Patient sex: M
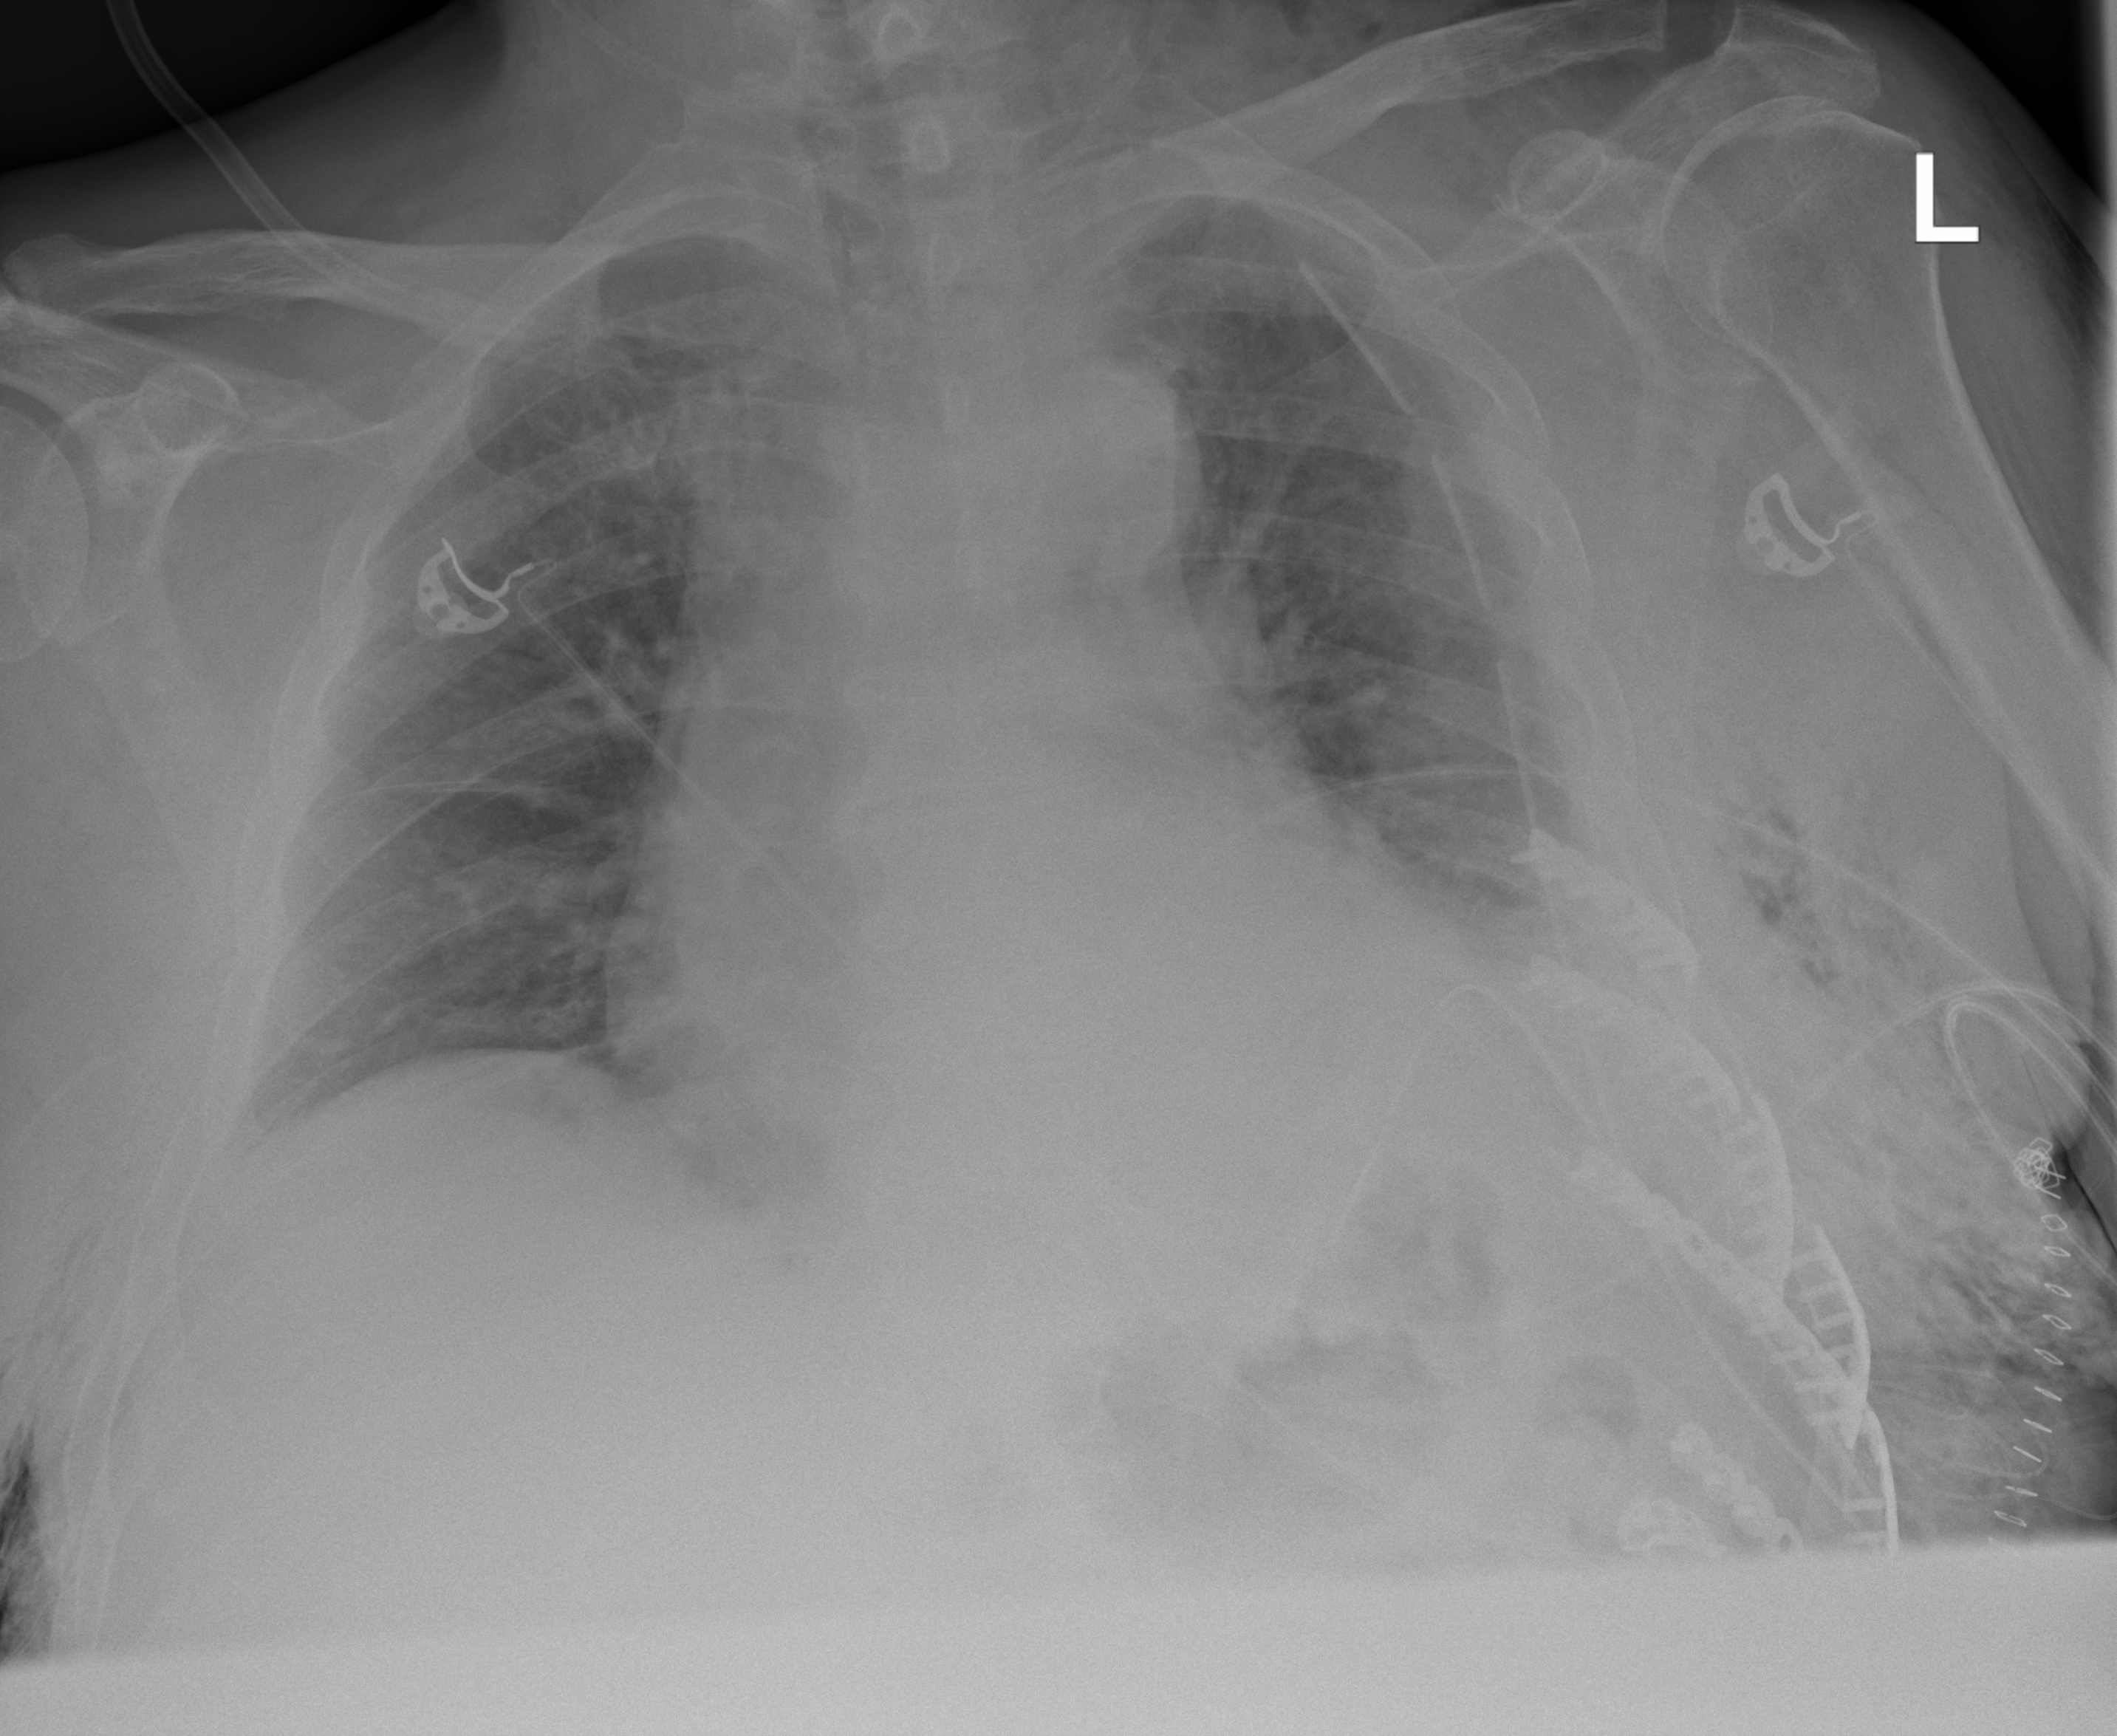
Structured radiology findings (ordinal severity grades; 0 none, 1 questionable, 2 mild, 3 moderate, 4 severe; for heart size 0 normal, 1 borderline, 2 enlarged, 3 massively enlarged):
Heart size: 2
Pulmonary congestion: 2
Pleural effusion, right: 1
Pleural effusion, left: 2
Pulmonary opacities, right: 0
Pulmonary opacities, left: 2
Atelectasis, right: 1
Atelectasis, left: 2